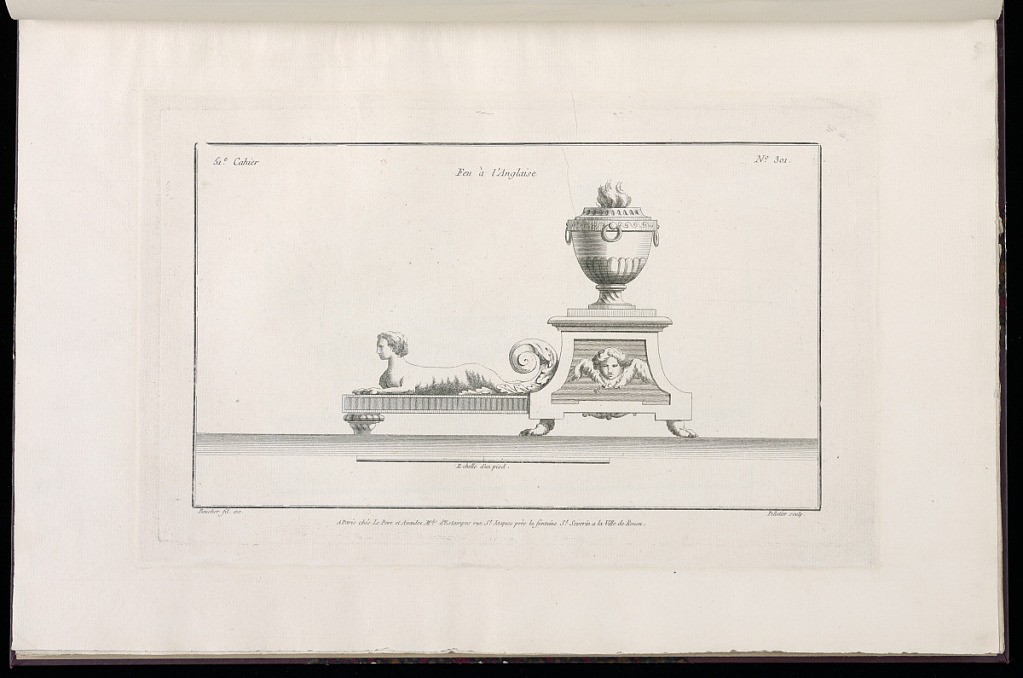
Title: Feu à l'Anglaise
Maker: Juste-François Boucher, French, 1736 – 1782
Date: ca. 1775
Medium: Engraving on off white laid paper
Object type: Print
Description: Design for an andiron with an anguiped, a mascaron, and a flaming vase. The plate is signed.